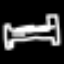
Label: bed